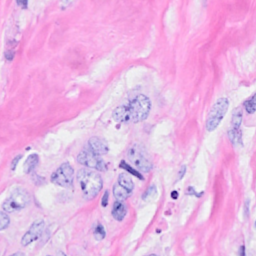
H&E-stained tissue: Breast